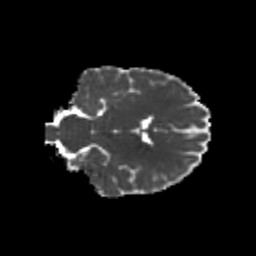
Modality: MD
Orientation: coronal
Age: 22
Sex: female
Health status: healthy
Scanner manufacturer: philips
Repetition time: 7.39 s
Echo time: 0.08599 s